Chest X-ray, PA view. Patient: 66 years old, sex F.
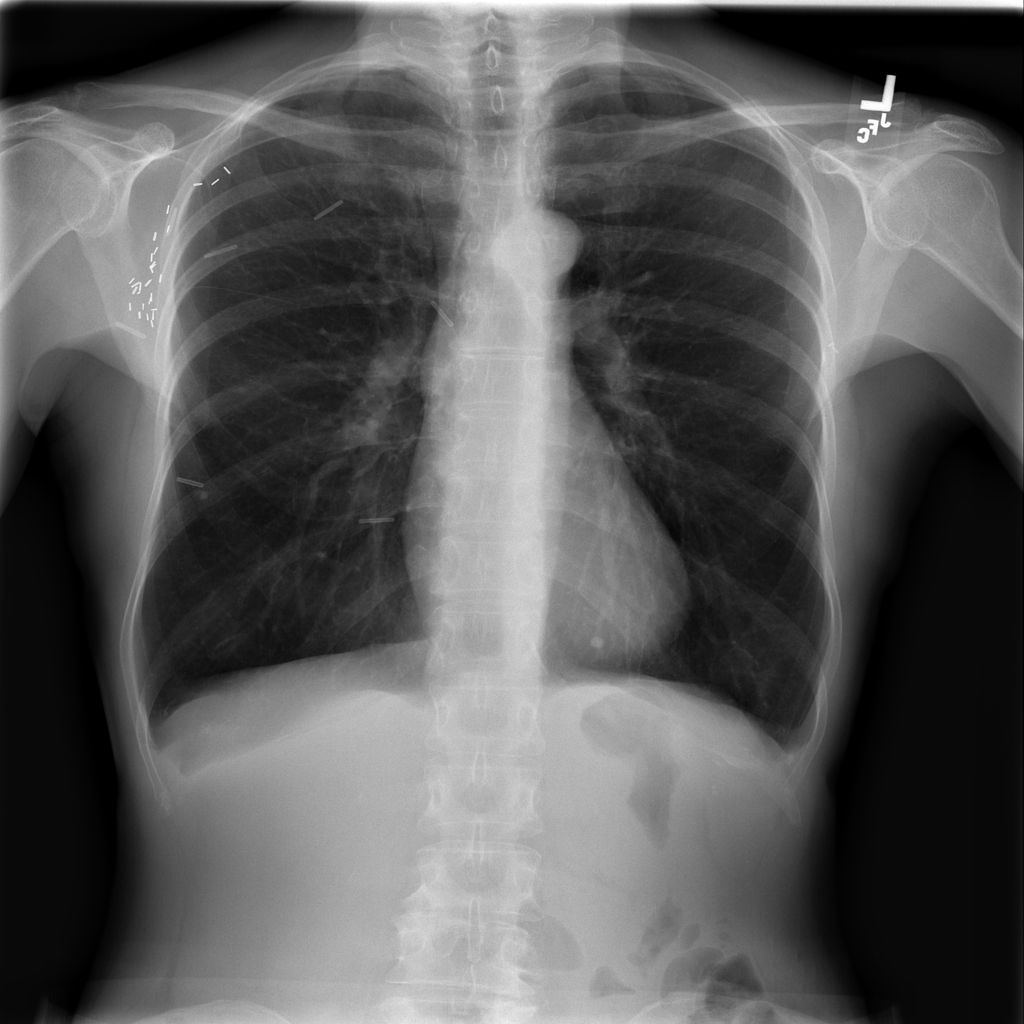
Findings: Emphysema